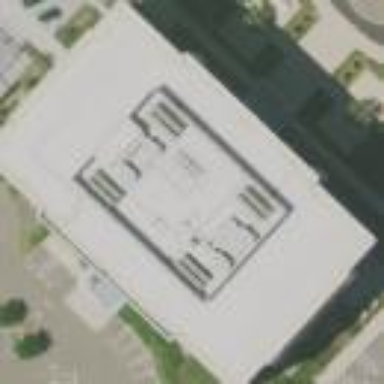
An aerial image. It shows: Commercial building.